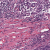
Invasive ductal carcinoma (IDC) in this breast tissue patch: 1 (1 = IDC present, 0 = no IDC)